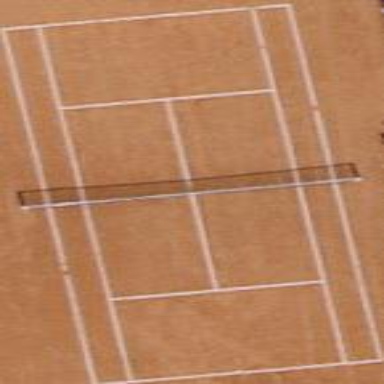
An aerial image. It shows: Tennis court on pitch.